Aerial crown-view tile of a tropical tree (Barro Colorado Island, Panama), acquired 20240611:
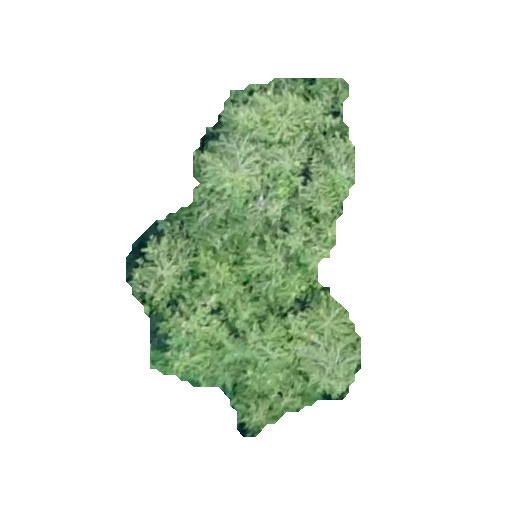
Species: Quararibea stenophylla
GBIF accepted scientific name: Quararibea stenophylla
Crown area: 86.884 m²